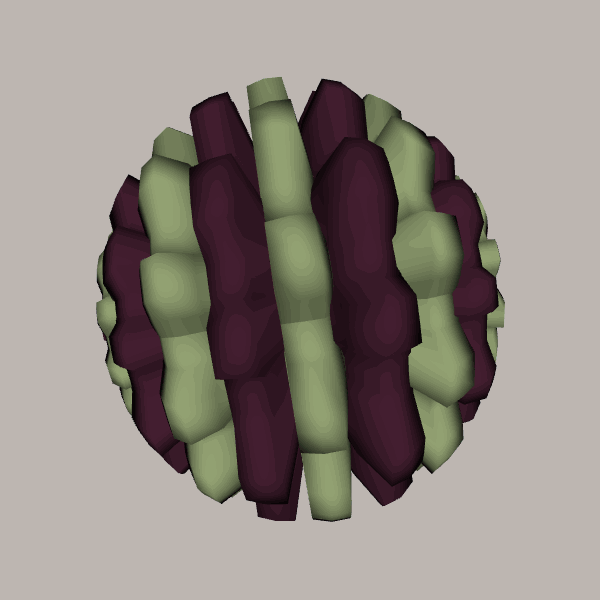
Background: light